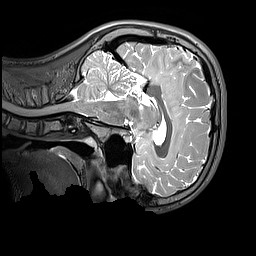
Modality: T2w
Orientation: sagittal
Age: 13
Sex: male
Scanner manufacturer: siemens
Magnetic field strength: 3 T
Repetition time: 3.2 s
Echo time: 0.408 s